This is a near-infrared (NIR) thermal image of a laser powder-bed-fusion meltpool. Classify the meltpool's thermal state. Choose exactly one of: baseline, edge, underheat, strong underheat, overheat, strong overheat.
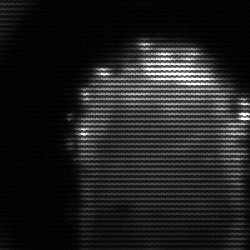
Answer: baseline